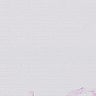
Metastatic tissue present: no